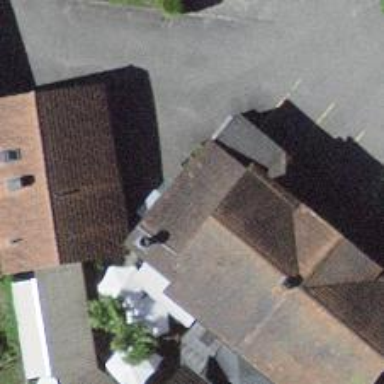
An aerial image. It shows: Restaurant.